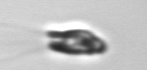
Label: Chrysochromulina_lanceolata